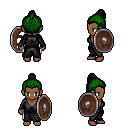
a pixel art fantasy rpg character, female body template, human, dark skin, gray robe, white pants, green short topknot hairstyle, shield, four views (front, back, left, right), 2x2 character sprite sheet, small pixel art, hard edges, no anti-aliasing